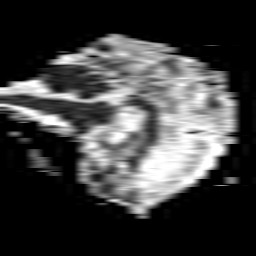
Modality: ADC
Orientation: sagittal
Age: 61
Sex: male
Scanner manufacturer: philips
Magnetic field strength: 1.5 T
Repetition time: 3.63 s
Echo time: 0.07155 s